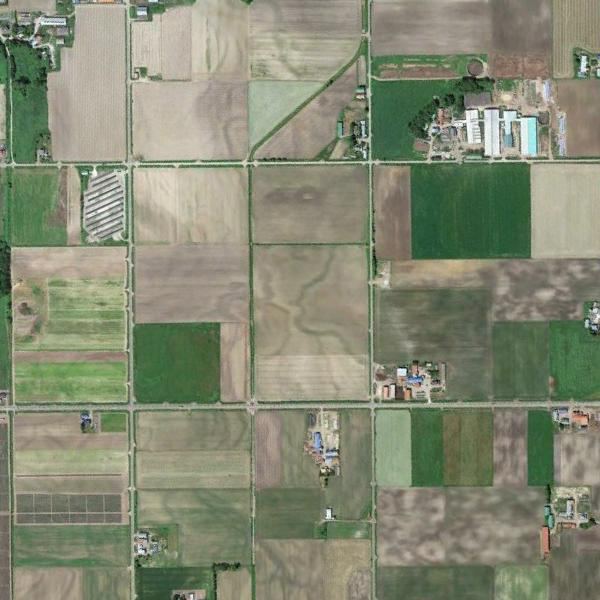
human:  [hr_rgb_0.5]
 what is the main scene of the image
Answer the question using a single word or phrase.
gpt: farmland